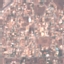
Land use / land cover: Residential